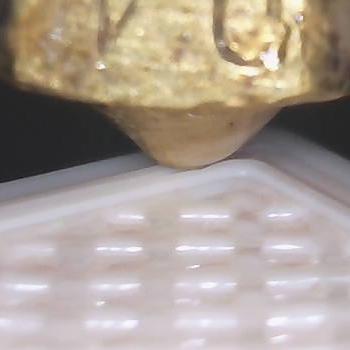
Flow rate: 52%